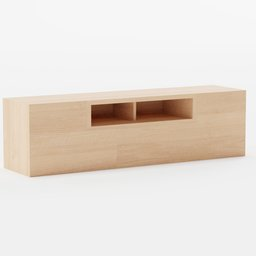
Label: furniture